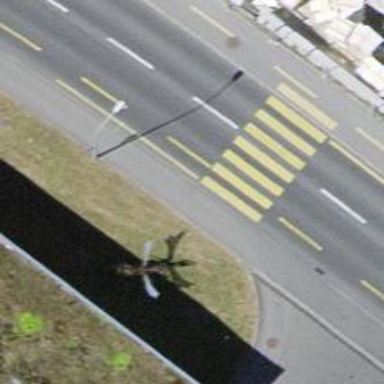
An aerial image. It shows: Kerb barrier.